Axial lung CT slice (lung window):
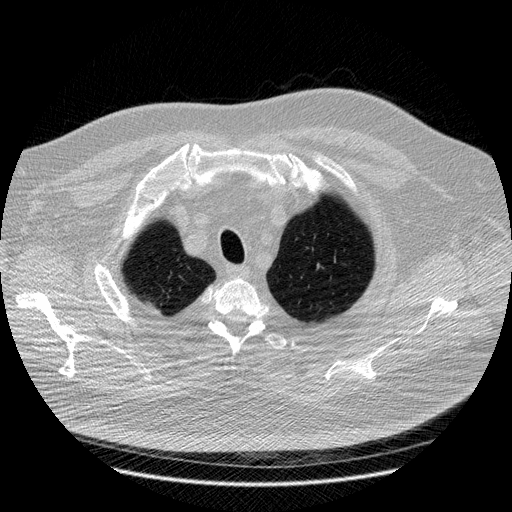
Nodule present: no